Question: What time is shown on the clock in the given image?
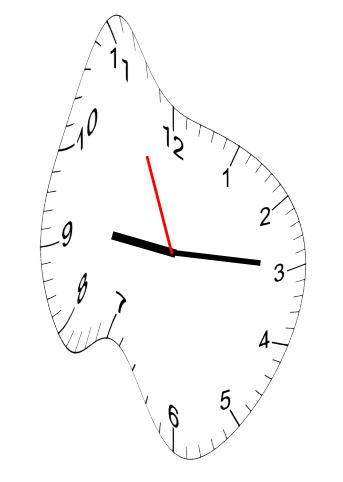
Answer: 09:14:56